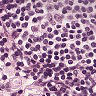
Metastatic tissue present: no